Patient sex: F
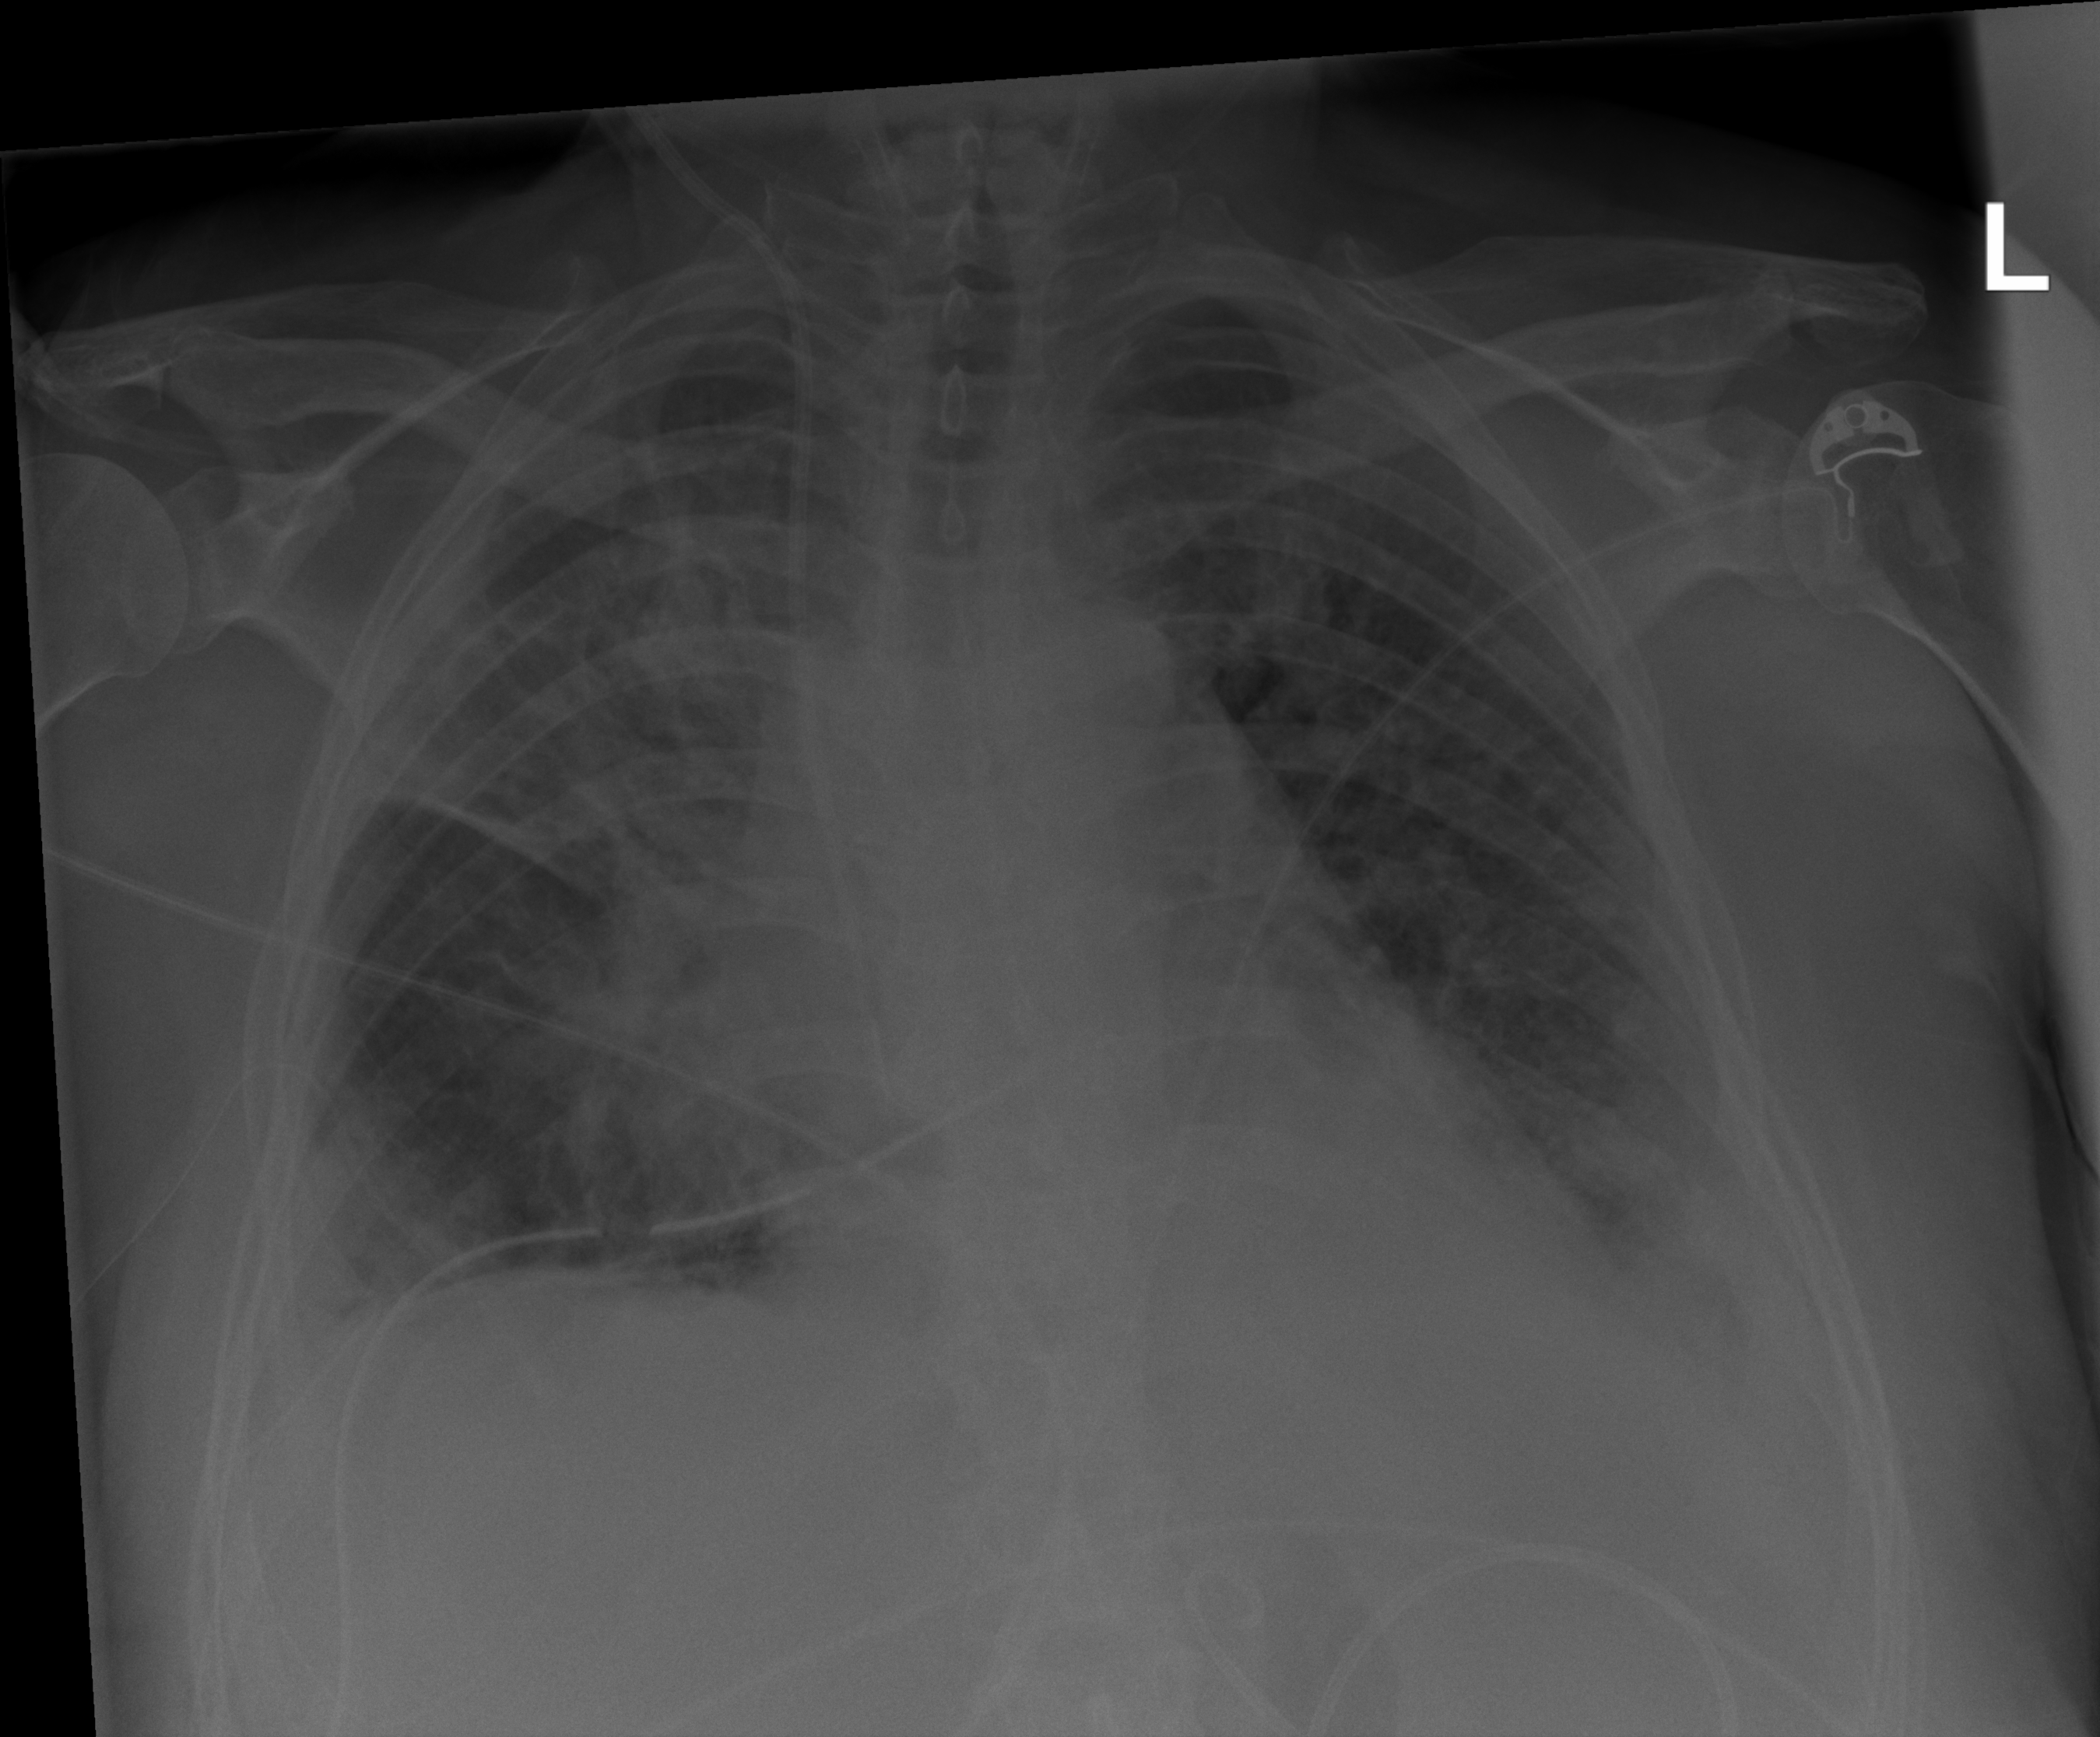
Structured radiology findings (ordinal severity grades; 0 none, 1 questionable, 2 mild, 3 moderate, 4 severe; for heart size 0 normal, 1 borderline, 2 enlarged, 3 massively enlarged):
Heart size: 1
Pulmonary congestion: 2
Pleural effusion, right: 2
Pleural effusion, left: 2
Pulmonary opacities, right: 2
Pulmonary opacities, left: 2
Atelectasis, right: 3
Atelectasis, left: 2